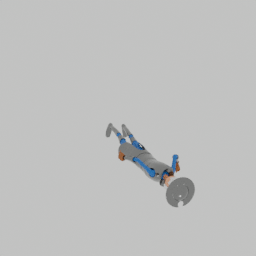
Label: people